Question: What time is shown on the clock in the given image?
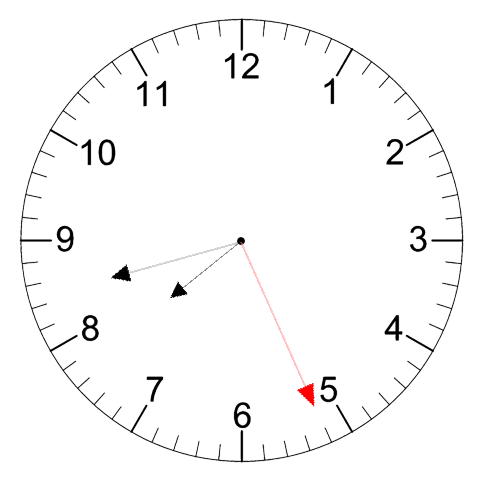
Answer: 07:42:26